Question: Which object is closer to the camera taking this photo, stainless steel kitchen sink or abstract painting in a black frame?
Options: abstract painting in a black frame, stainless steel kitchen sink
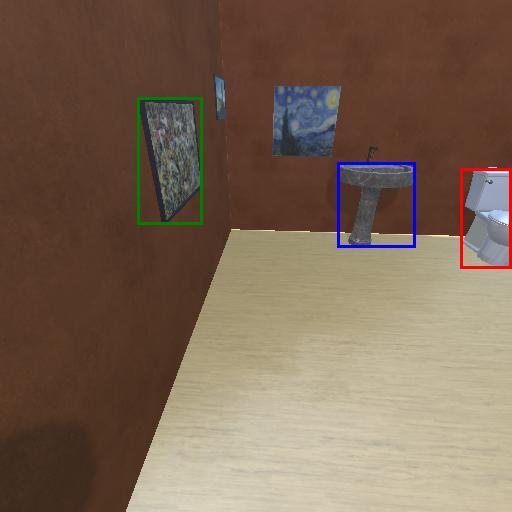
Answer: abstract painting in a black frame